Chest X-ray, PA view. Patient: 48 years old, sex M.
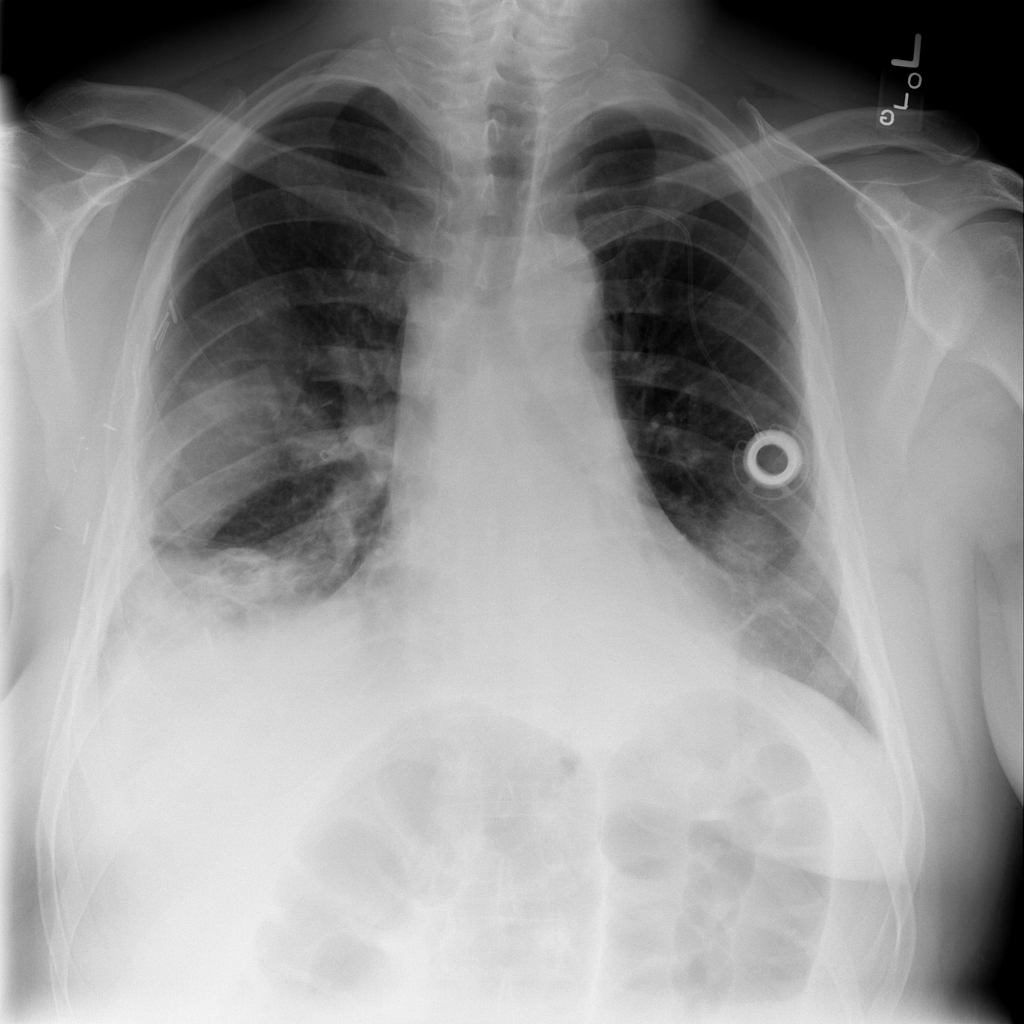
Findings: No Finding